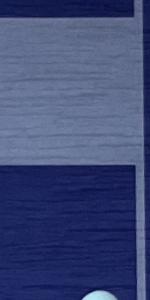
Label: Empty